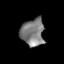
Tissue: prostate
Cell type: B cells
Senescence score: 0.7671
Nuclear area (px): 623
Mean DAPI intensity: 125.384